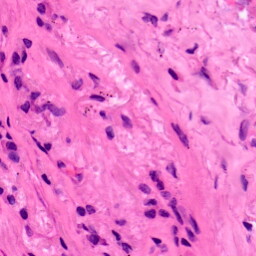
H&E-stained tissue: Lung